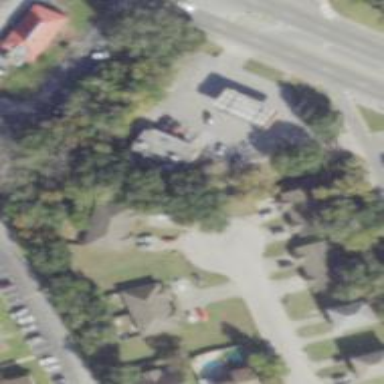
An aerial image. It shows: Convenience shop.